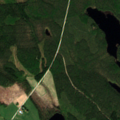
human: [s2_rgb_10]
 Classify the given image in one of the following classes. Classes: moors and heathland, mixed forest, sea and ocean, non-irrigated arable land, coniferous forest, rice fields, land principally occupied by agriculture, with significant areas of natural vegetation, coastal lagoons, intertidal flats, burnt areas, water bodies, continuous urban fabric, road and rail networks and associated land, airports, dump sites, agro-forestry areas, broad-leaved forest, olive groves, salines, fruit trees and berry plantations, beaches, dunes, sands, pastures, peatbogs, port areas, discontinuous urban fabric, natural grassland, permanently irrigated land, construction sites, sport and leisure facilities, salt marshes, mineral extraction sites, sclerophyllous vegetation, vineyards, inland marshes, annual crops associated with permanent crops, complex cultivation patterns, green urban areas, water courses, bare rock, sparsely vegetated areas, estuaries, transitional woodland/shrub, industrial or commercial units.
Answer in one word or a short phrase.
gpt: coniferous forest, mixed forest, transitional woodland/shrub, water bodies